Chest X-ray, PA view. Patient: 41 years old, sex F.
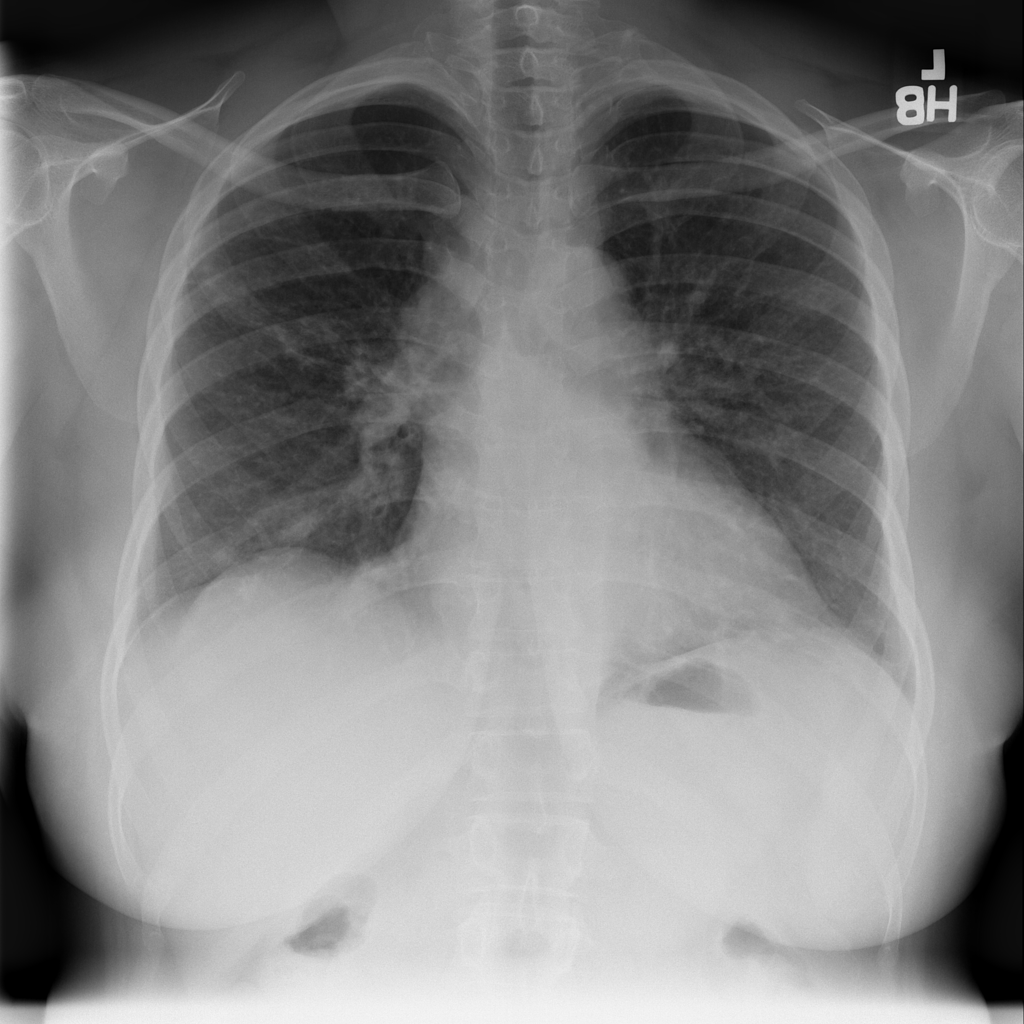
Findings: Nodule